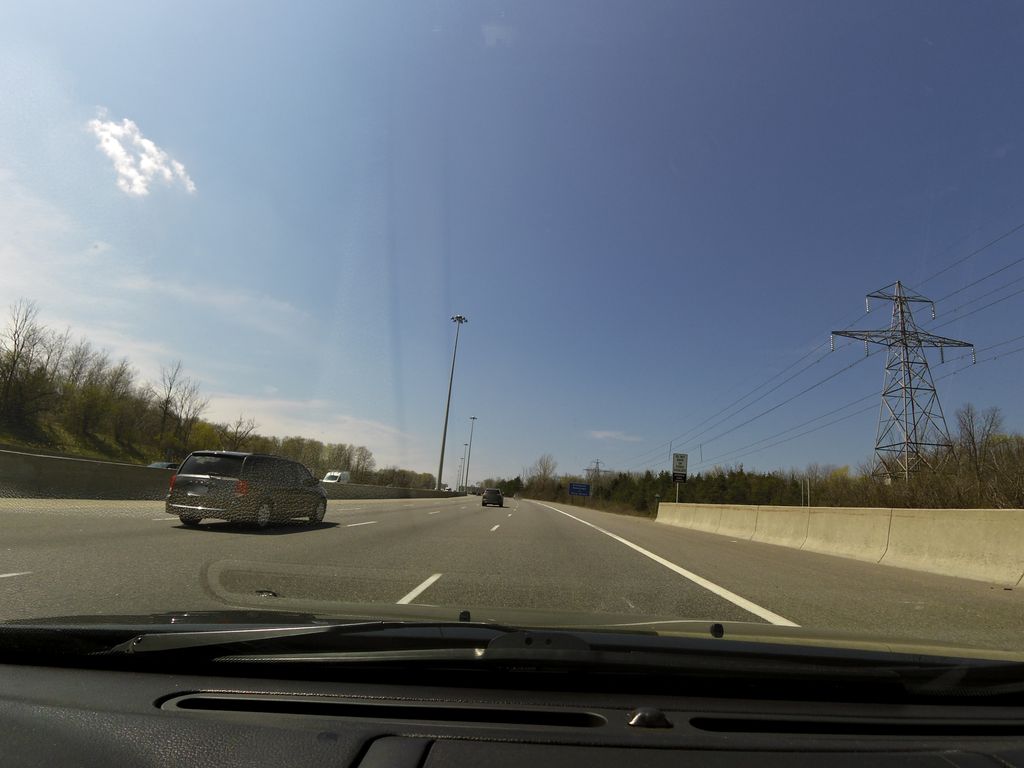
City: kitchener-waterloo